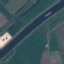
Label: River